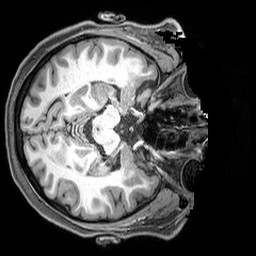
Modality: T1w
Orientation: axial
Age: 34
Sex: female
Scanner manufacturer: siemens
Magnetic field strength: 3 T
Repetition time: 2.3 s
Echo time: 0.00291 s